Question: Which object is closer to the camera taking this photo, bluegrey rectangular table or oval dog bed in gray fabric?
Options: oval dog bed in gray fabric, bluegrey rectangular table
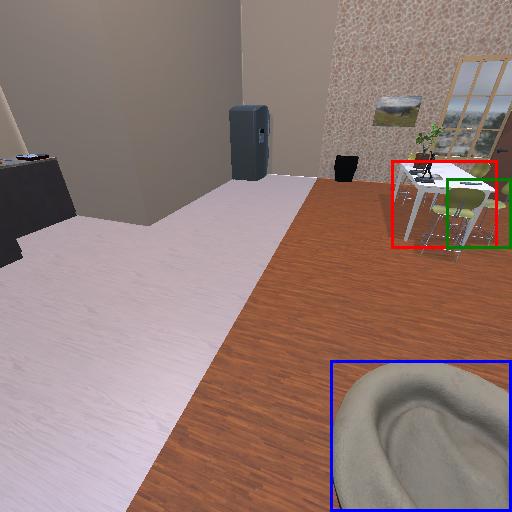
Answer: oval dog bed in gray fabric